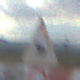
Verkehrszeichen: AmphibienwanderungRechts
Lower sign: VerbotUeberholenEinspurigeFahrzeuge
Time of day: MorningAfternoon
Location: Outdoor (RoadRail)
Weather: PartlyCloudy
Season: NotSpecified
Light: Natural